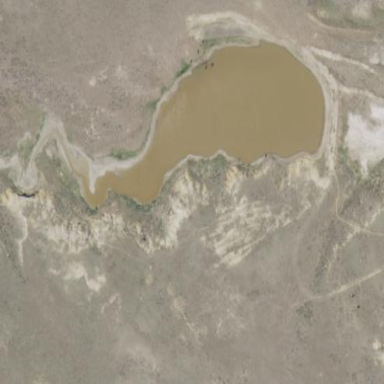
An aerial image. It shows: Reservoir.